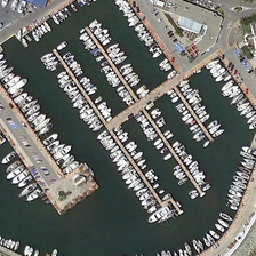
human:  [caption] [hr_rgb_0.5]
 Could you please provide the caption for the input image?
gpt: There is a house with a blue roof by the side of the road.

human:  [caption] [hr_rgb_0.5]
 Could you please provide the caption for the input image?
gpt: There is a roof on the side of the road

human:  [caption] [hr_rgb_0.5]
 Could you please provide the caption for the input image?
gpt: There is a house with a blue roof beside the road.

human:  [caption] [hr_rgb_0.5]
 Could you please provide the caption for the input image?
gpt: There's a house with a blue roof next to the street.

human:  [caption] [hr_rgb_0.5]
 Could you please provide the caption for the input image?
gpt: There's a house with a blue roof next to the road.